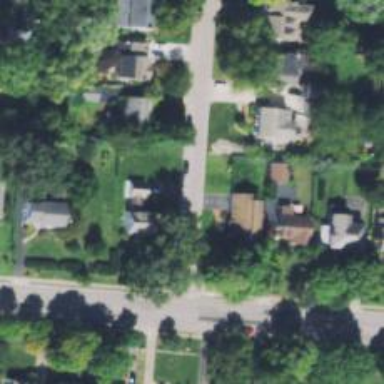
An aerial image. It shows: Residential driveway designated as service road.